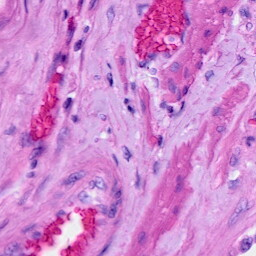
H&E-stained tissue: Ovarian